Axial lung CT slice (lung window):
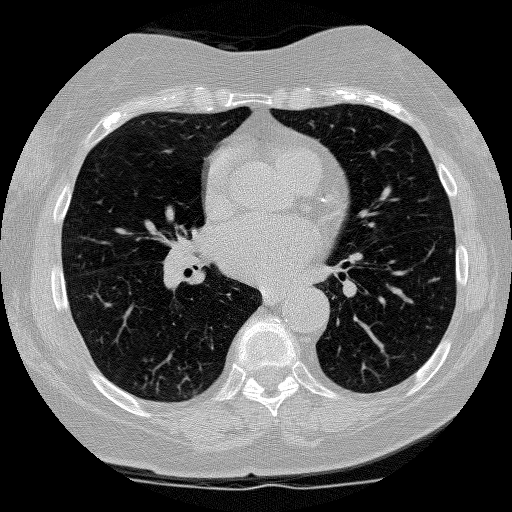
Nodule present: no